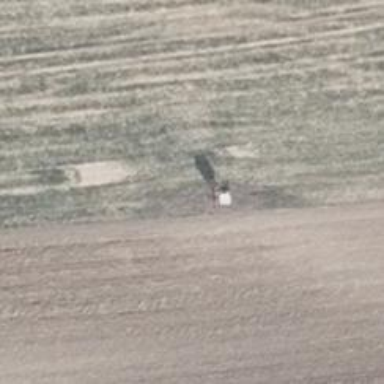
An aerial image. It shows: Hunting stand.